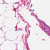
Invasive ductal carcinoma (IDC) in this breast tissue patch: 0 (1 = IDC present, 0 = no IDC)